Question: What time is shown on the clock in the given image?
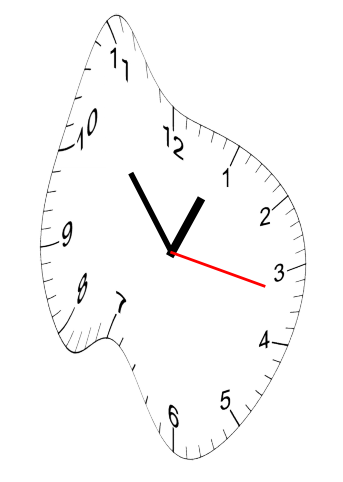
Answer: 12:53:17